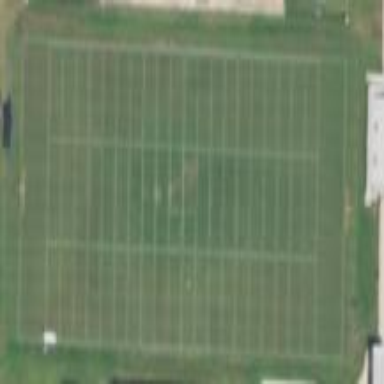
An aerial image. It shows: American football pitch for leisure and sport activities.